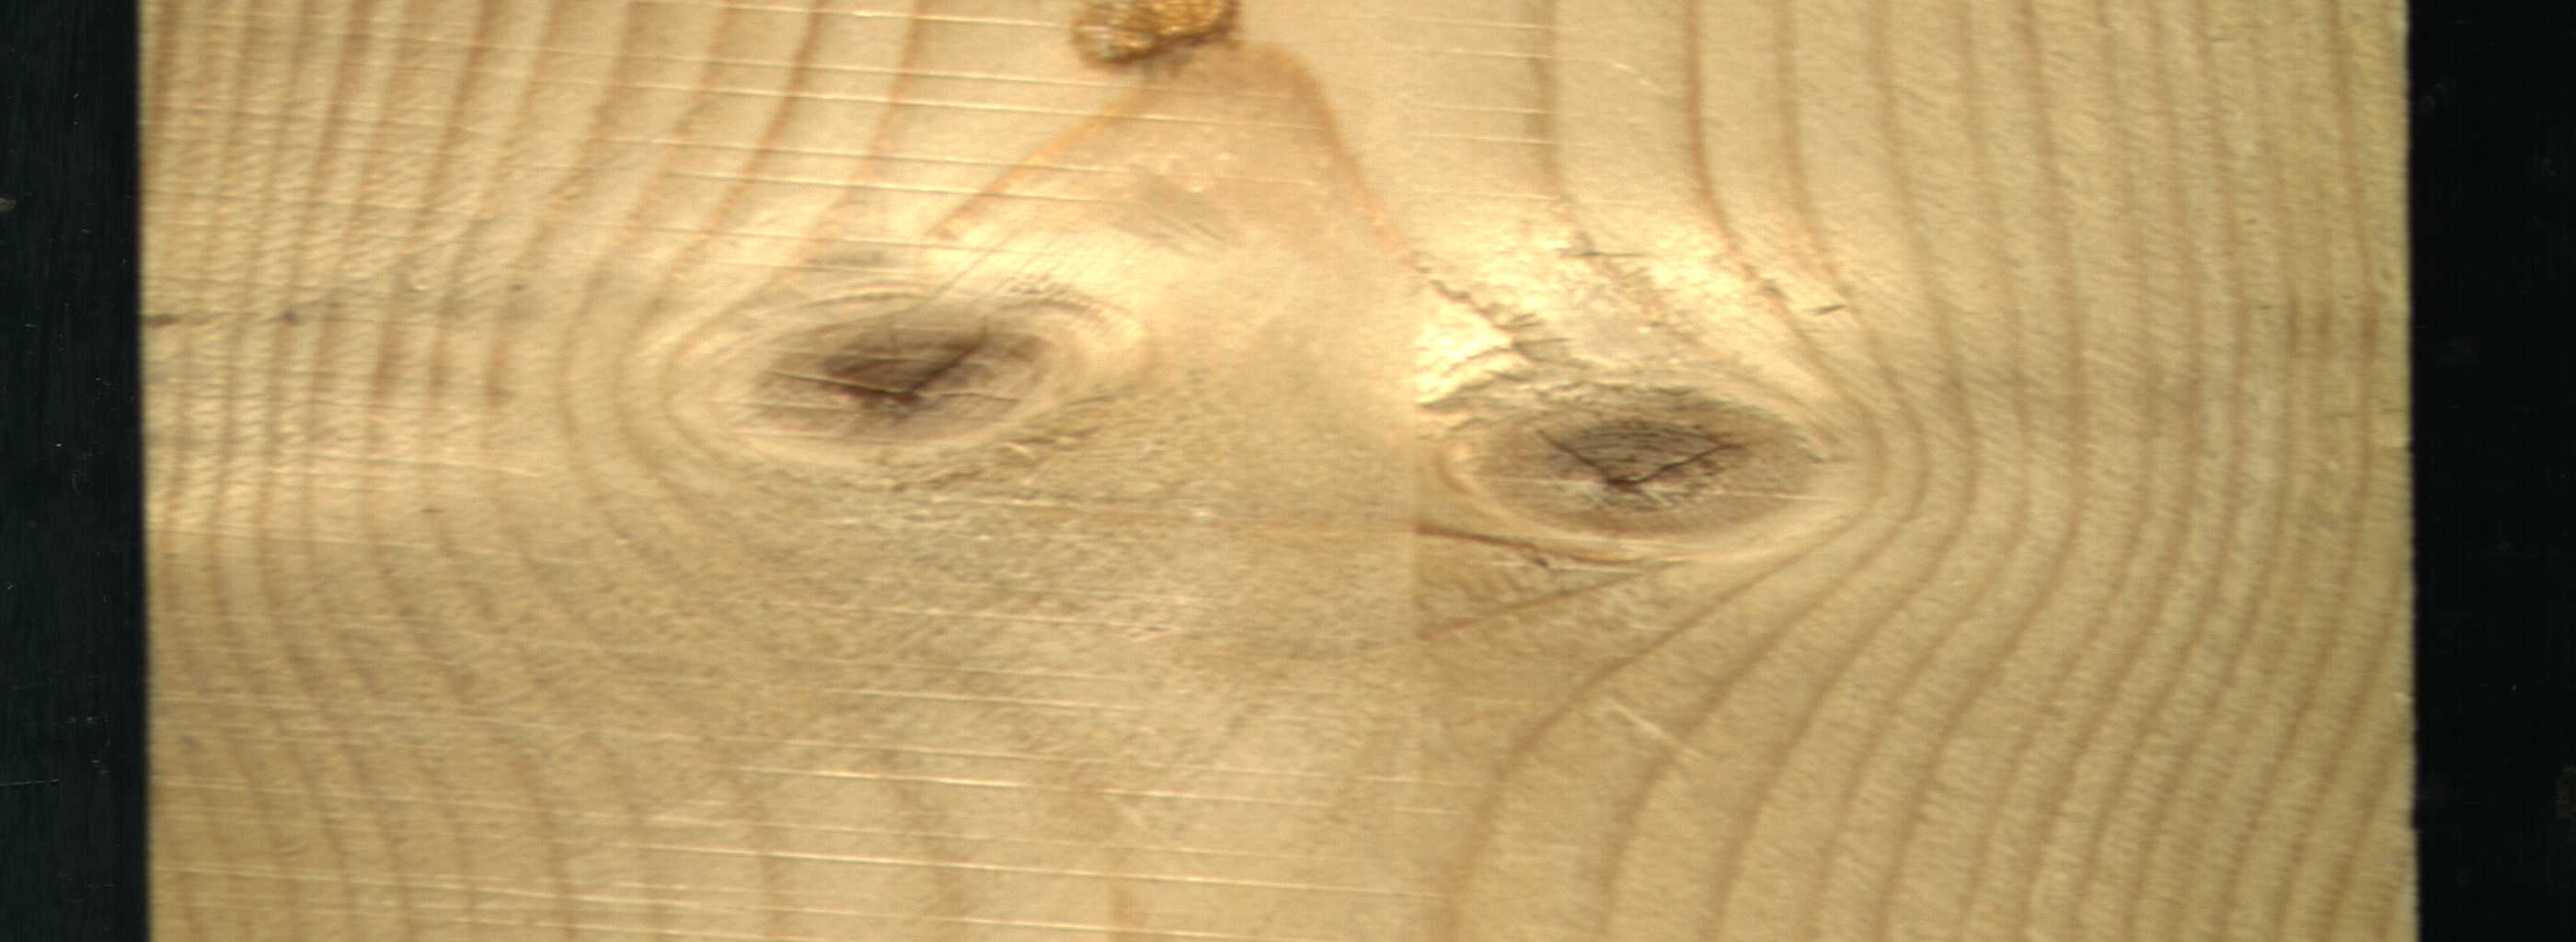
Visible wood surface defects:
resin
knot_with_crack
knot_with_crack